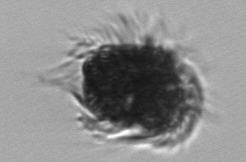
Label: Mesodinium